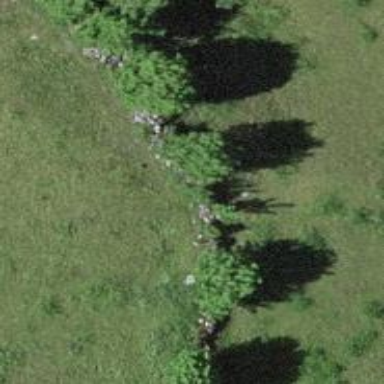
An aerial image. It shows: Wall made of dry stone.